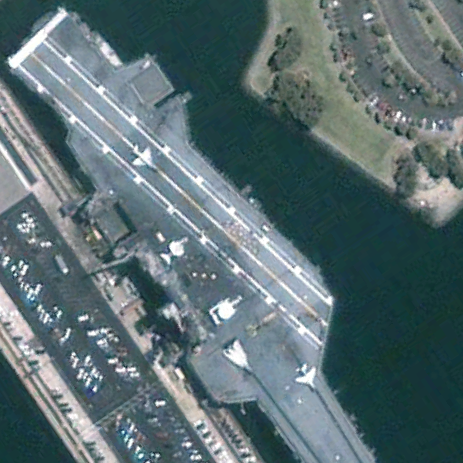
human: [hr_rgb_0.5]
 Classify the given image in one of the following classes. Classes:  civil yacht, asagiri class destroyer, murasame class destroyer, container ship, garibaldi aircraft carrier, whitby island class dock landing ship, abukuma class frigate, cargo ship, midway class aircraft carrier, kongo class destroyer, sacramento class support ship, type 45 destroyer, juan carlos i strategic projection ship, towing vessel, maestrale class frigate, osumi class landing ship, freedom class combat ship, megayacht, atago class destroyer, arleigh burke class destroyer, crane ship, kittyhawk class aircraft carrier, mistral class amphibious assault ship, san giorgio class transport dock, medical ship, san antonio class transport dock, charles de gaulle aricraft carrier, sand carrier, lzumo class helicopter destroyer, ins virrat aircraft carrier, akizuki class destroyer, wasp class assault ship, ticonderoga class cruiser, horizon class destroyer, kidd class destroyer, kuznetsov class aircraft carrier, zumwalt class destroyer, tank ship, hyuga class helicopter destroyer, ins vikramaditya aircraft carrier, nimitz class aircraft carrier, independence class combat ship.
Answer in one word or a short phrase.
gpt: Midway class aircraft carrier